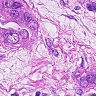
Metastatic tissue present: yes